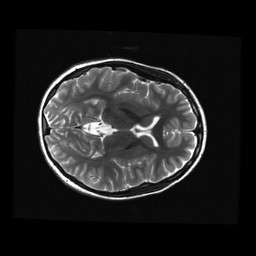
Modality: T2w
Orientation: axial
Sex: female
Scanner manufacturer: ge
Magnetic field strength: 3 T
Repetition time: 5 s
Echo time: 0.1007 s